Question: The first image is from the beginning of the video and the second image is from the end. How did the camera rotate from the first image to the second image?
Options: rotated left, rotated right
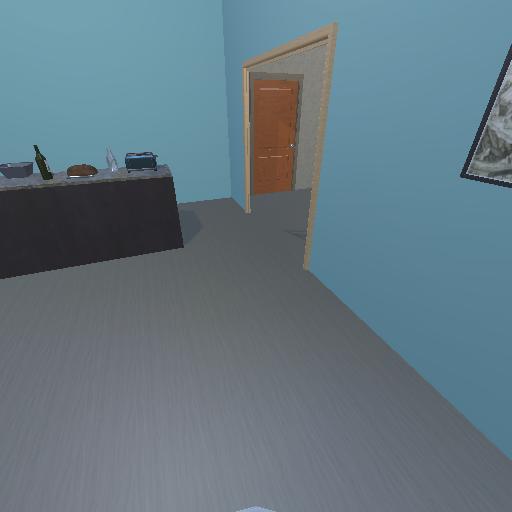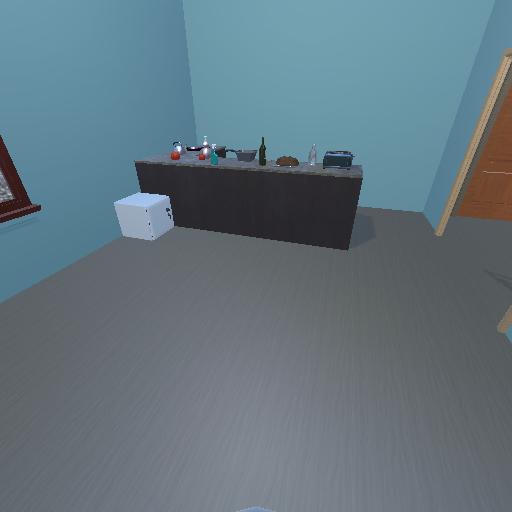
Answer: rotated left